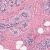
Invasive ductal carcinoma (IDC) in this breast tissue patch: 0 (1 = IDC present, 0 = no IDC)